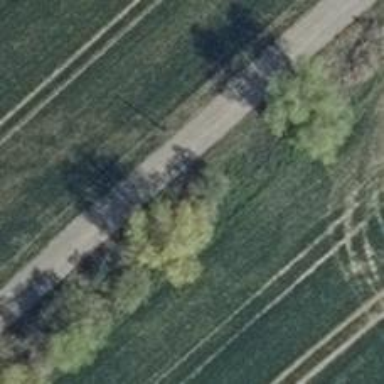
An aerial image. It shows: Row of deciduous broadleaved trees.